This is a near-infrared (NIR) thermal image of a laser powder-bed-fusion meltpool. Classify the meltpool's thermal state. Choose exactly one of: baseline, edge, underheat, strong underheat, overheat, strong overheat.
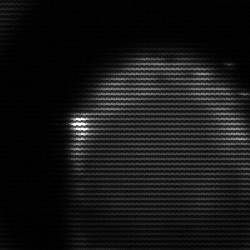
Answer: edge